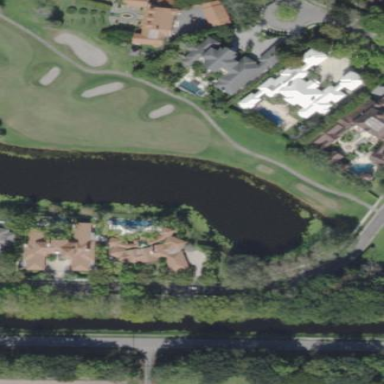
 identified as lateral water hazard in golf course."